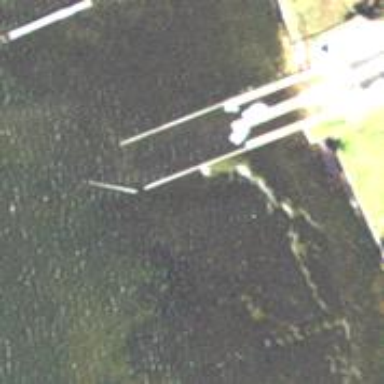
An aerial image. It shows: Breakwater structure.